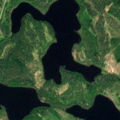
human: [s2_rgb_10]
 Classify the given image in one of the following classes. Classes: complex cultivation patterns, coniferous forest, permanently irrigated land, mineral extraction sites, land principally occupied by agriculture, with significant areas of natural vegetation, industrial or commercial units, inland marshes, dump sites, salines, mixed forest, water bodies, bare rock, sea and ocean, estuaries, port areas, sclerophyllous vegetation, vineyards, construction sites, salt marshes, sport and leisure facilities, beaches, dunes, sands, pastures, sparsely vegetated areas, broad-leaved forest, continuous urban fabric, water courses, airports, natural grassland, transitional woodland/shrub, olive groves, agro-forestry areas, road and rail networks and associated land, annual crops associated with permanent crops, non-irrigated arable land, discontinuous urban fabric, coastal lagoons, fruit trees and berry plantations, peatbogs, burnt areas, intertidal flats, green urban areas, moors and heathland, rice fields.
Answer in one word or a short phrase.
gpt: coniferous forest, mixed forest, water bodies